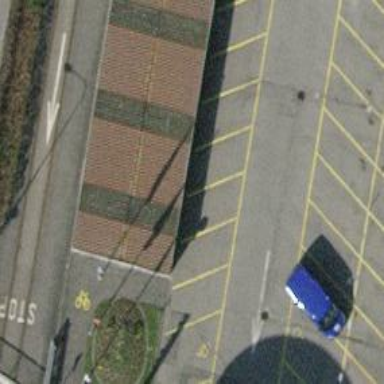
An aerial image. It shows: Assembly point for emergencies.